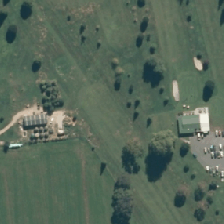
Land cover: urban_parkland